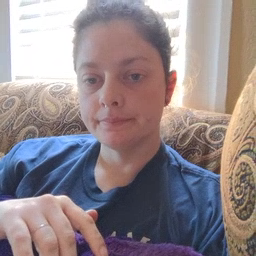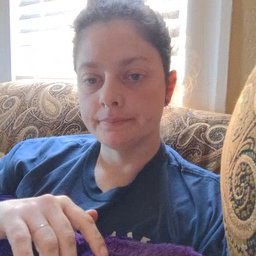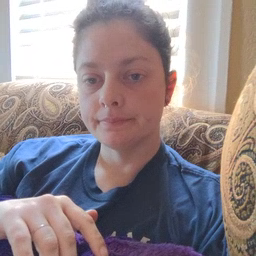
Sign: arm